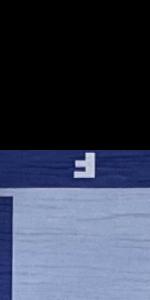
Label: Empty